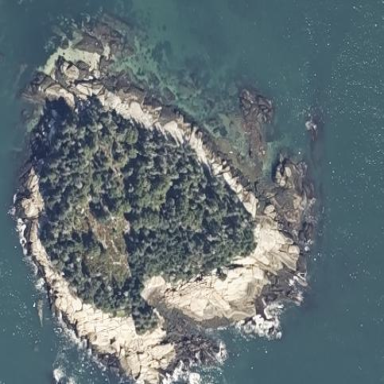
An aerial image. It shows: Islet located along the natural coastline.